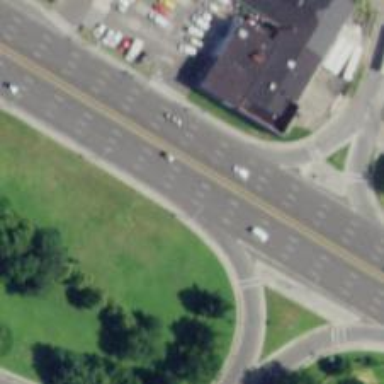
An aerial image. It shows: Trunk highway.